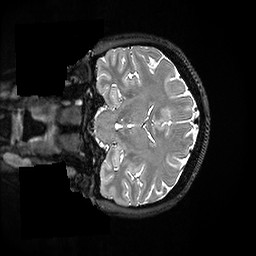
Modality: T2w
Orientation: coronal
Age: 30
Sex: female
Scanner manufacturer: ge
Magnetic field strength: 3 T
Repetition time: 3.231 s
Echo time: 0.06562 s